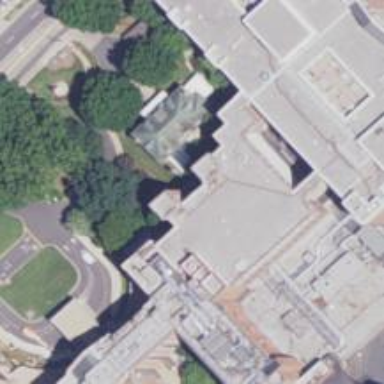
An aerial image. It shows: Healthcare facility identified as hospital.